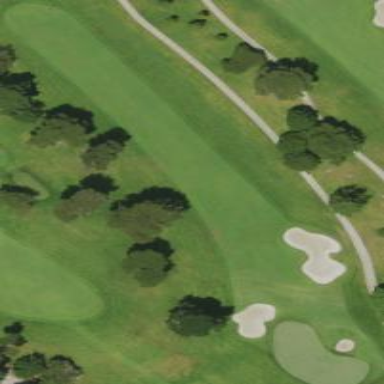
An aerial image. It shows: Golf fairway surrounded by grass.